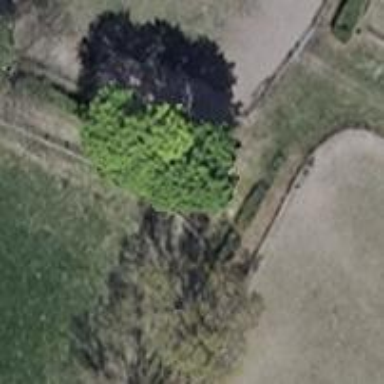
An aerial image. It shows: Row of trees in natural setting.